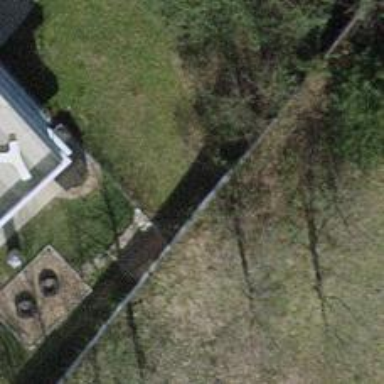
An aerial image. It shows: Wall barrier.